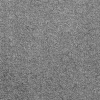
Atmospheric dust classification: dusty